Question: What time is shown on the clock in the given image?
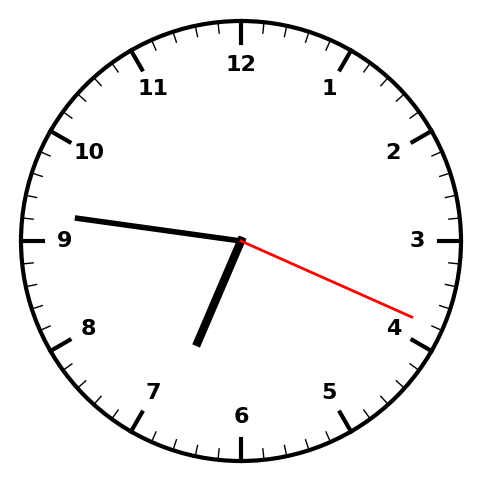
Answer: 06:46:19